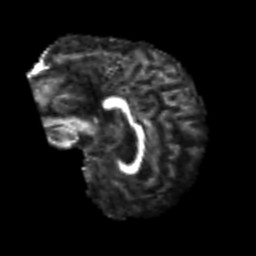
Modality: FA
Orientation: sagittal
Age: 47
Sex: male
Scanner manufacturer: siemens
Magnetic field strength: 3 T
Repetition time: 4.999 s
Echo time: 0.07946 s